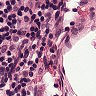
Metastatic tissue present: no